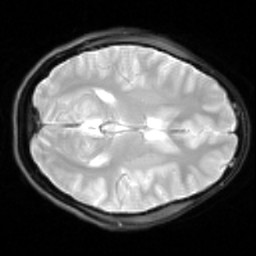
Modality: inplaneT2
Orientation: axial
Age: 19
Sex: female